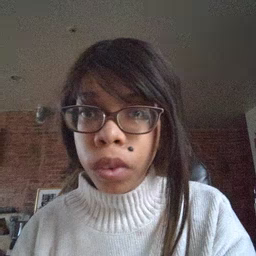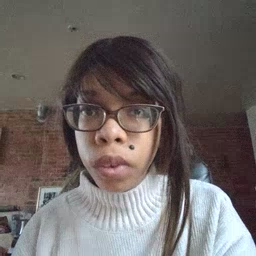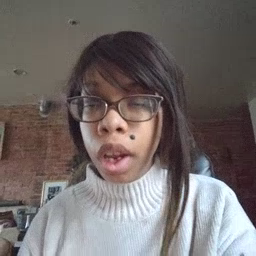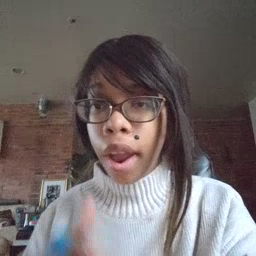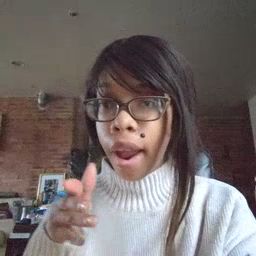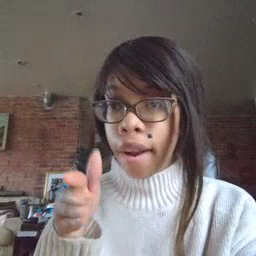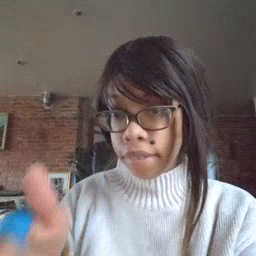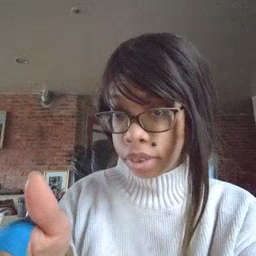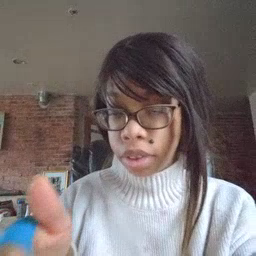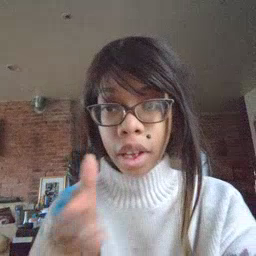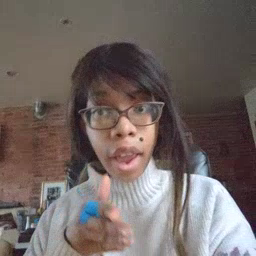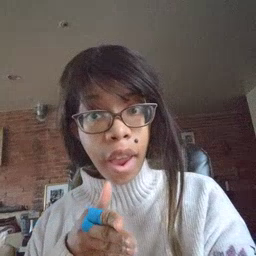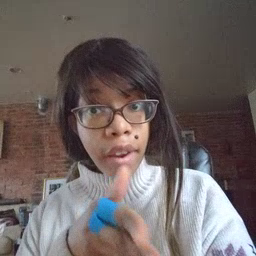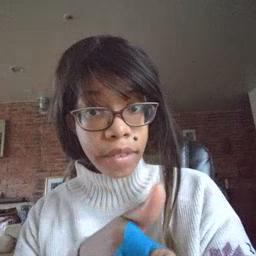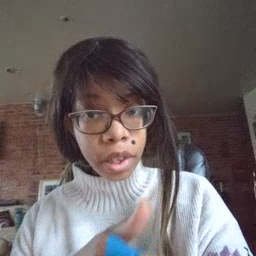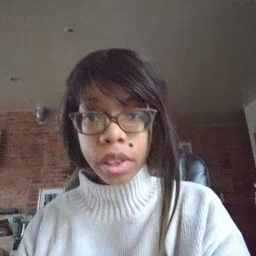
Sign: after